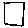
Label: square